Field crop: maize
Growth stage: 2
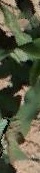
Species: maize